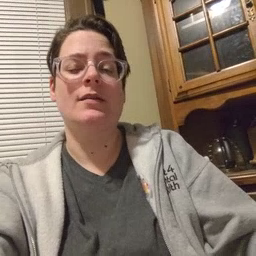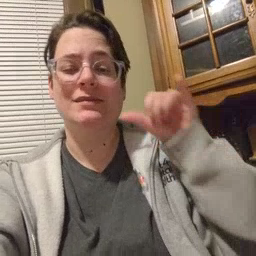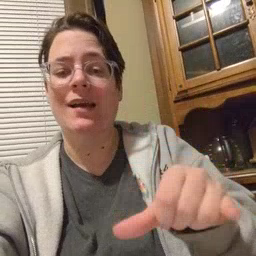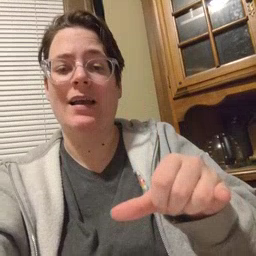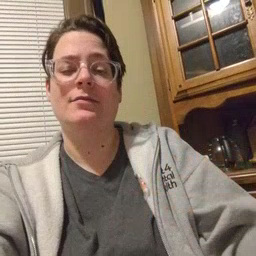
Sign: stay